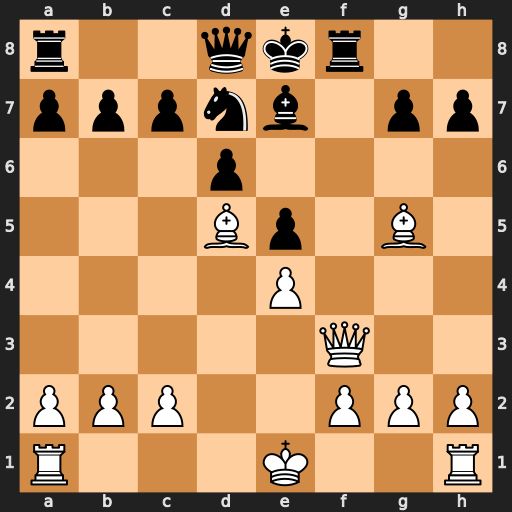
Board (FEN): r2qkr2/pppnb1pp/3p4/3Bp1B1/4P3/5Q2/PPP2PPP/R3K2R
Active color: w
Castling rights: KQq
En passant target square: -
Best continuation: Qh5+ g6 Qxh7